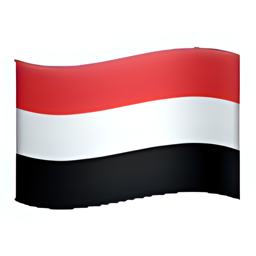
Name: flag for yemen
Emoji: 🇾🇪
Group: Flags
Sub-group: country-flag